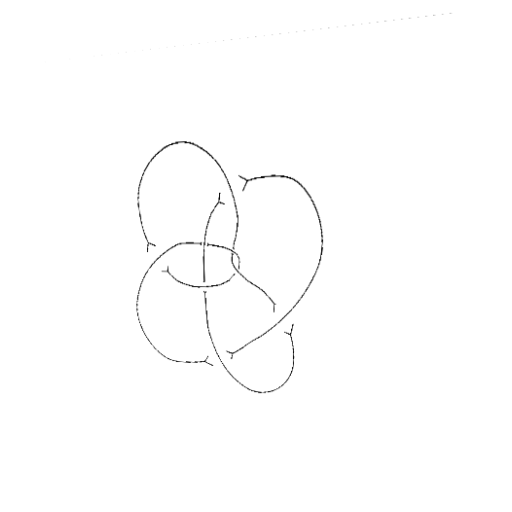
Crossing number: 8